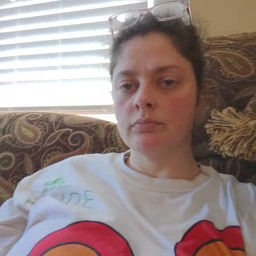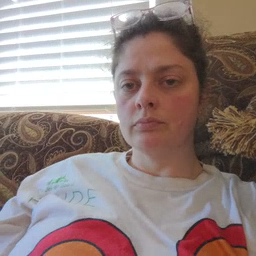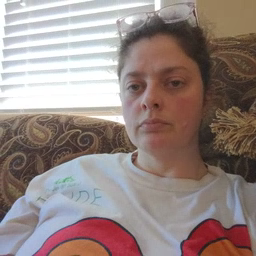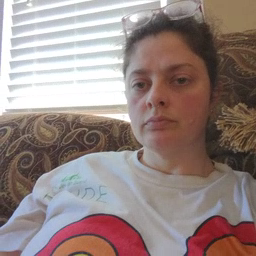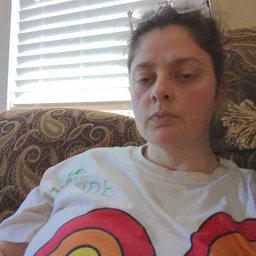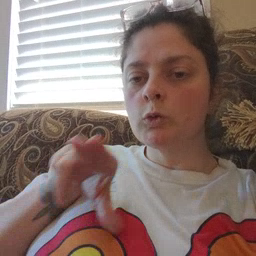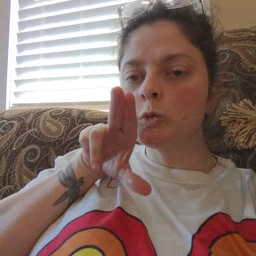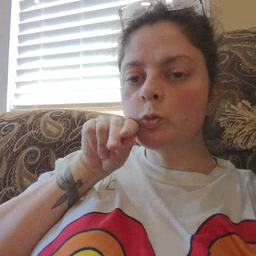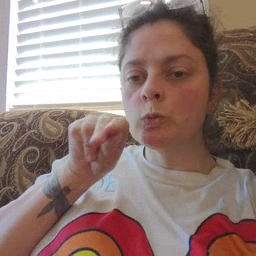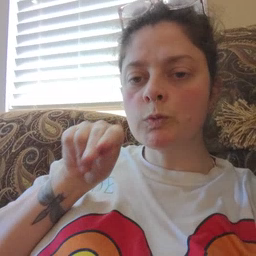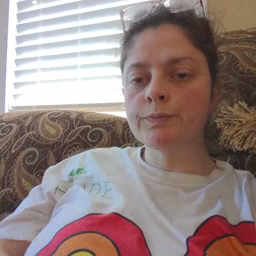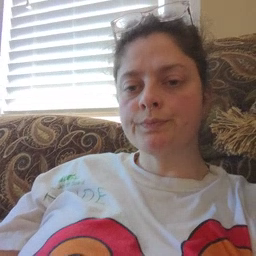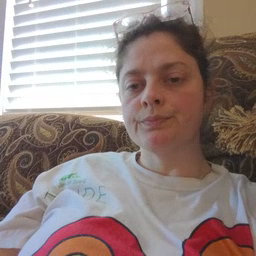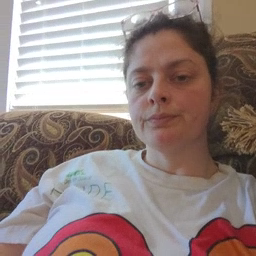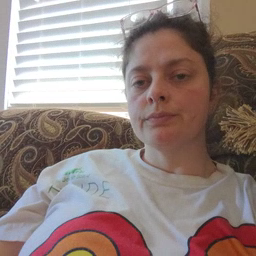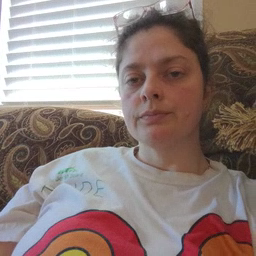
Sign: goose